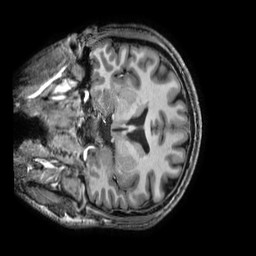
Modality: T1w
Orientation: coronal
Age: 25
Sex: male
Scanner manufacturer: ge
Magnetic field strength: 3 T
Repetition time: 0.00882 s
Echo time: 0.003768 s